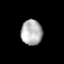
Tissue: lung
Cell type: T cells
Senescence score: 0.1952
Nuclear area (px): 527
Mean DAPI intensity: 178.882